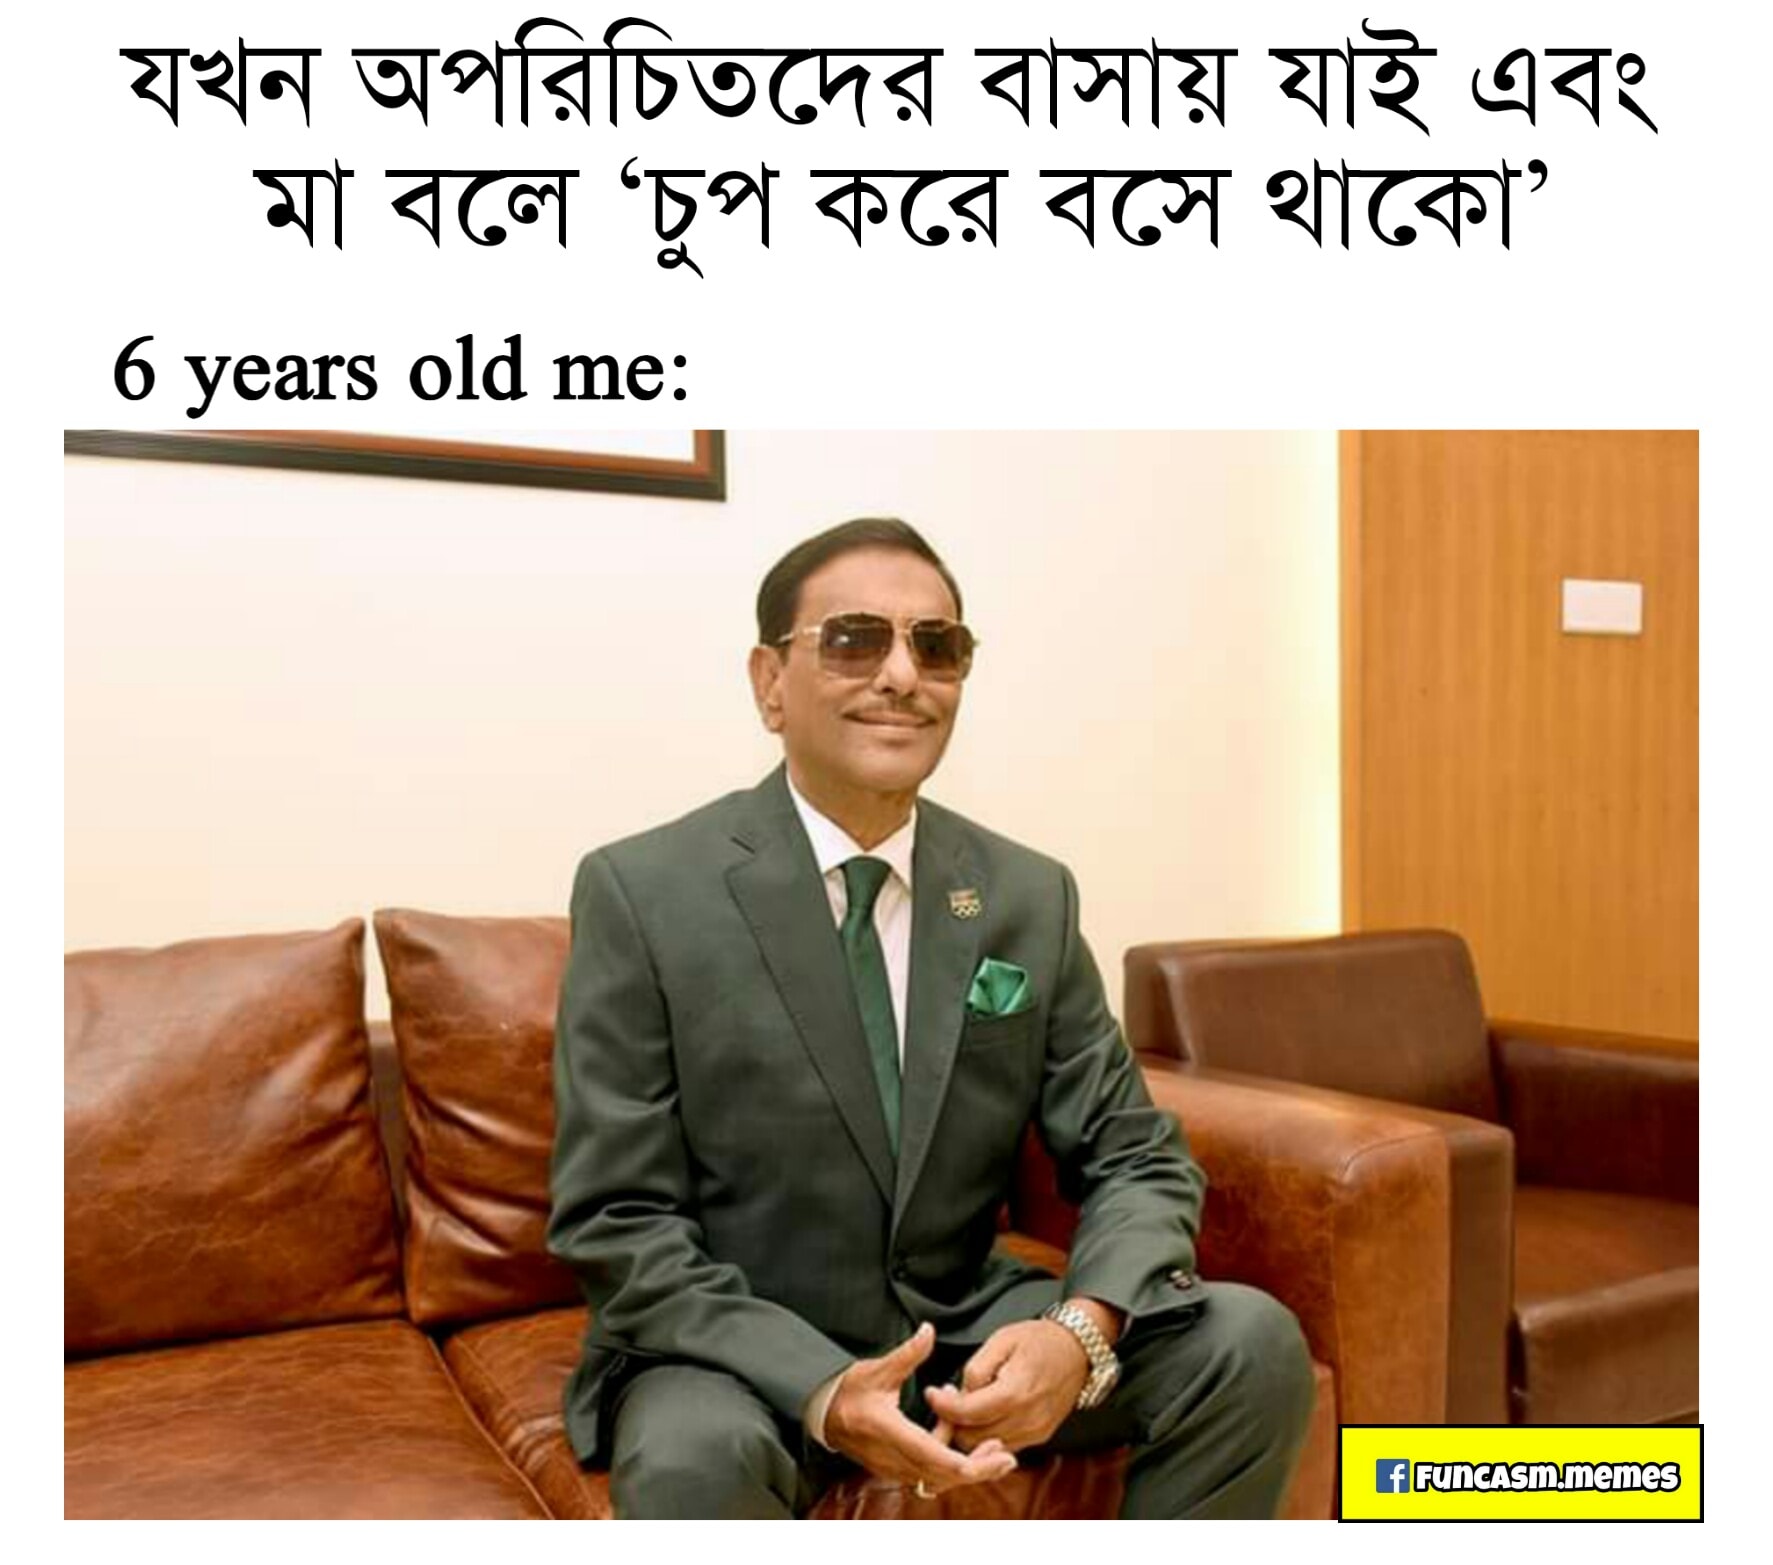
Caption: যখন অপরিচিতদের বাসায় যাই  এবং মা বলে ' চুপ করে বসে থাকো '    6 years old me:
Label: non-hate